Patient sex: F
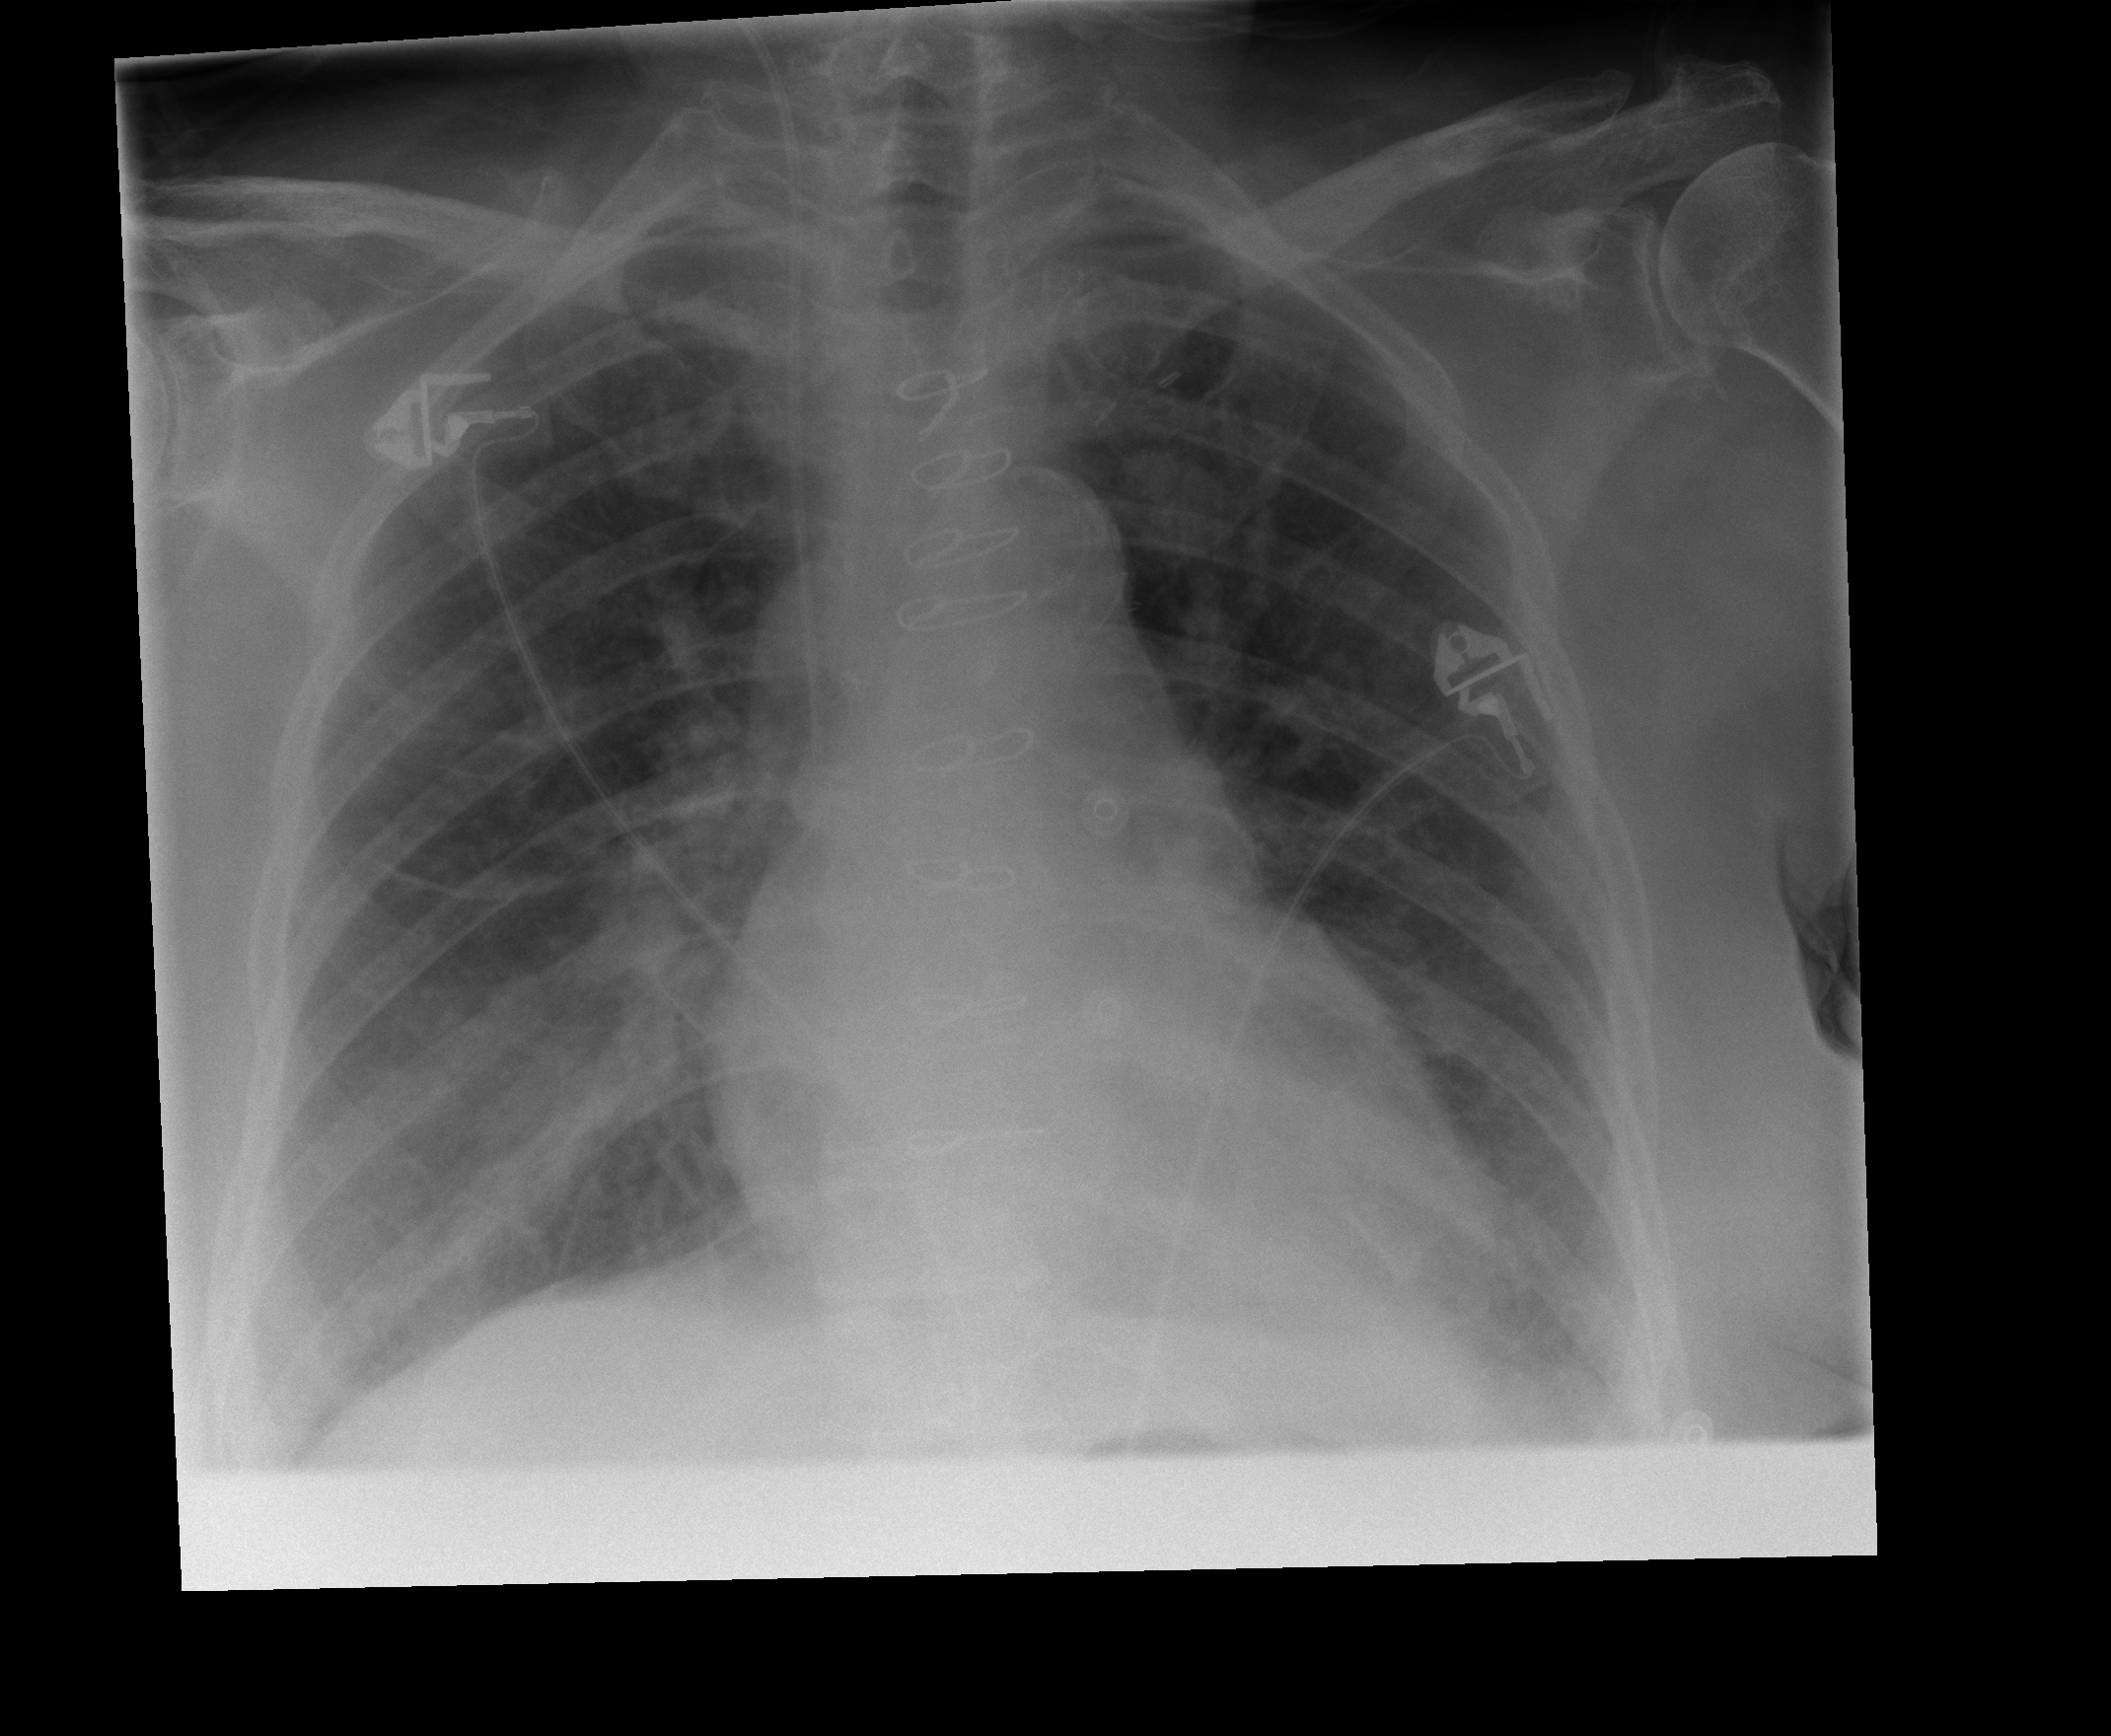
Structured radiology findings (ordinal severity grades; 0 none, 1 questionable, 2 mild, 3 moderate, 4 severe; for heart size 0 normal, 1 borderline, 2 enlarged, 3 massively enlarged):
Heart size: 0
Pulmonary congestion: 2
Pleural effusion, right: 0
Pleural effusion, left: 0
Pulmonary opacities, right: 0
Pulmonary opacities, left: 0
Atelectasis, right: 0
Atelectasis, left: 0